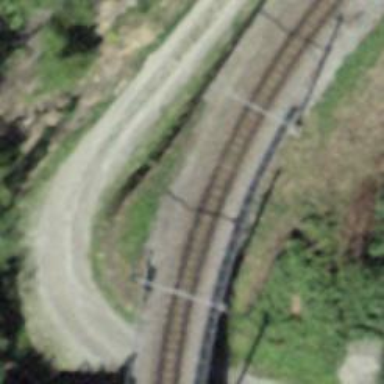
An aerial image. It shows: Narrow-gauge railway bridge with contact line electrification.